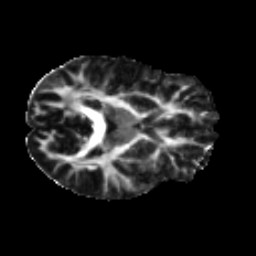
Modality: FA
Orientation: axial
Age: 25
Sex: male
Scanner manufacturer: ge
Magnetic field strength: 3 T
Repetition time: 7.8 s
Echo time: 0.061 s